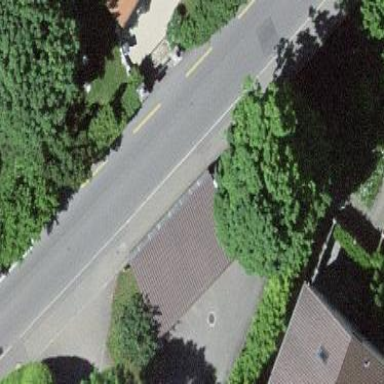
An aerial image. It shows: View of roof of building.